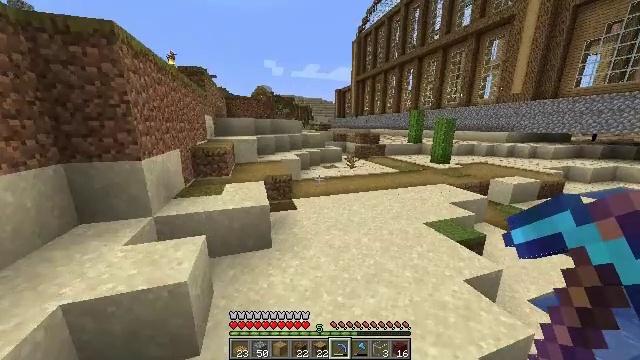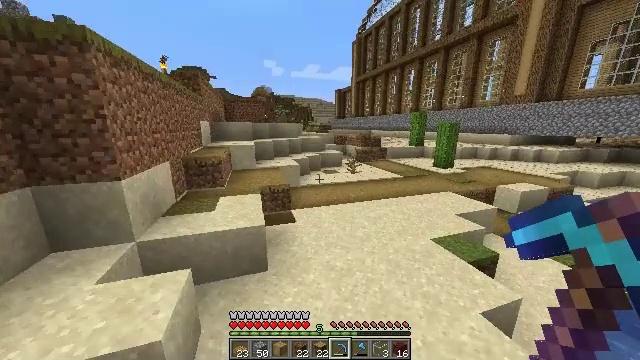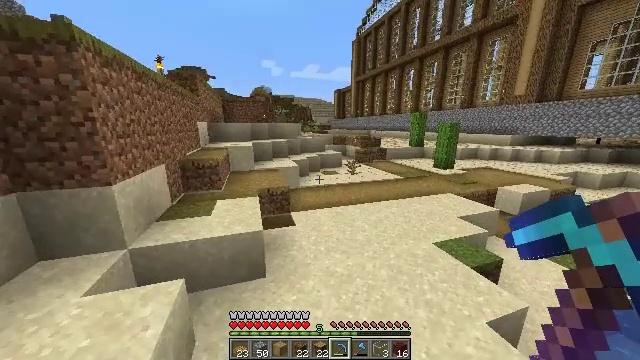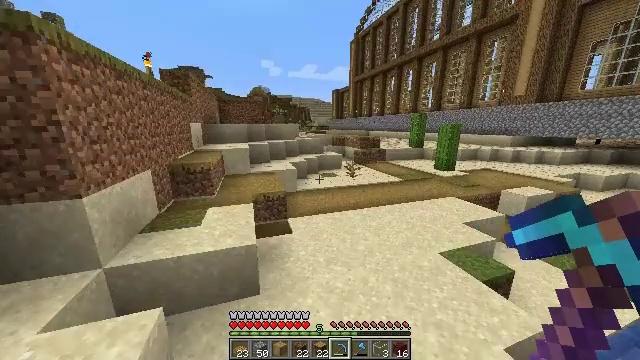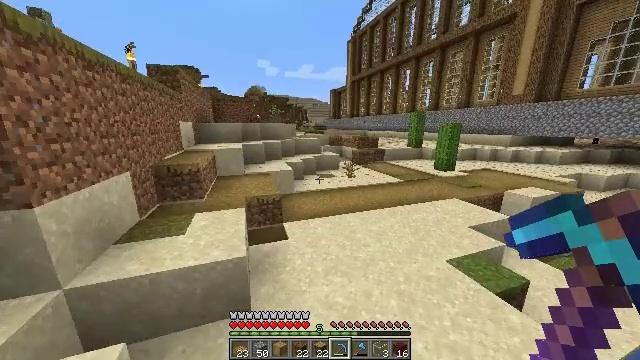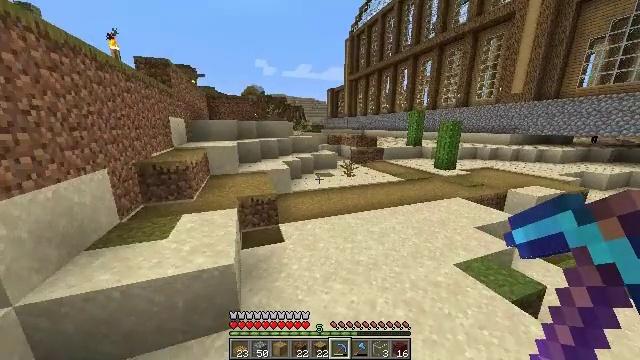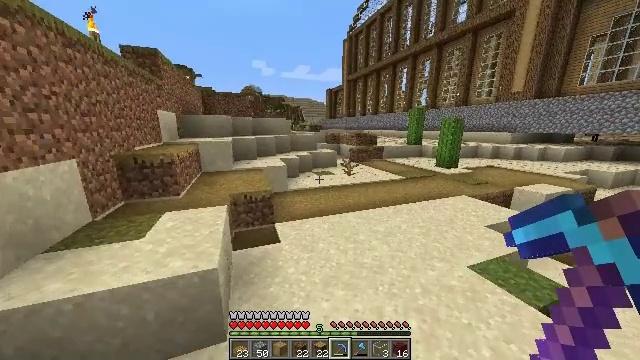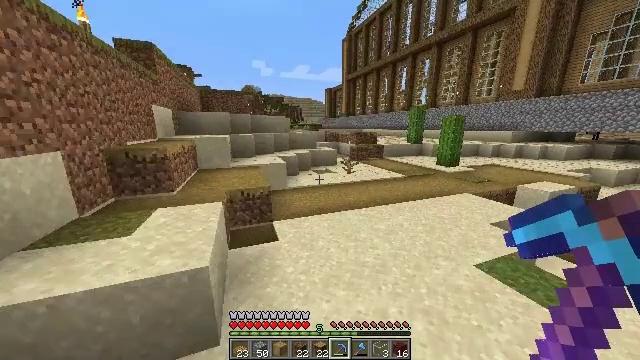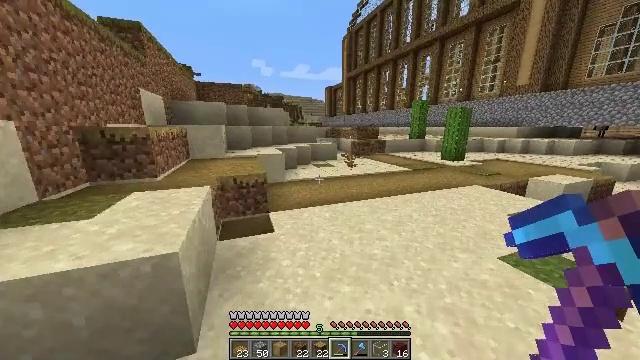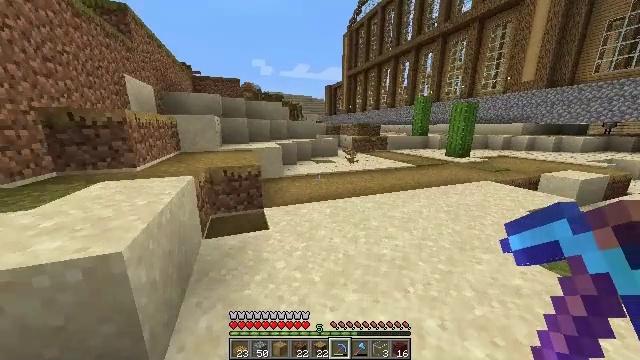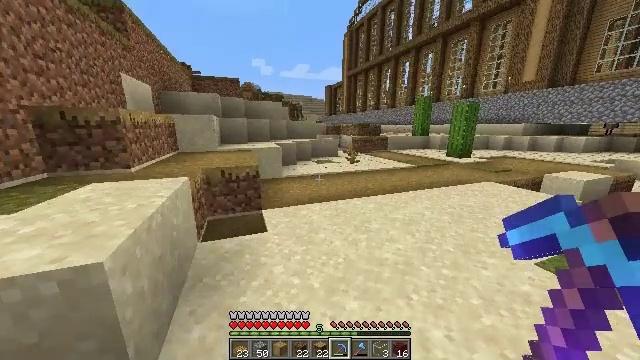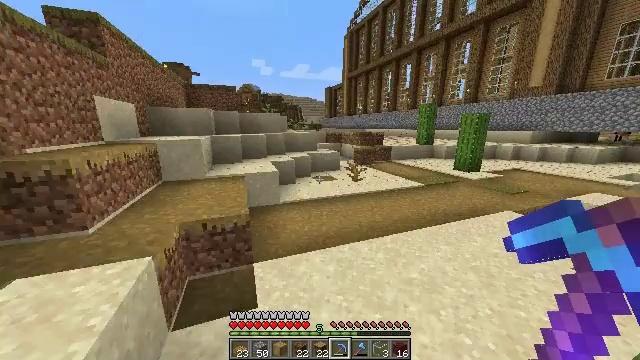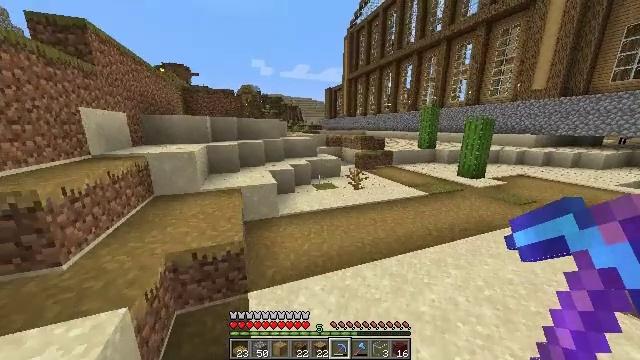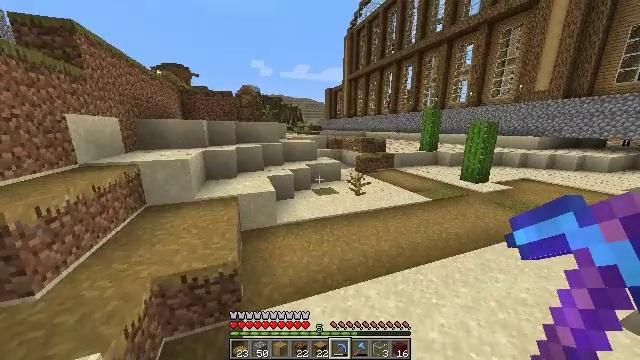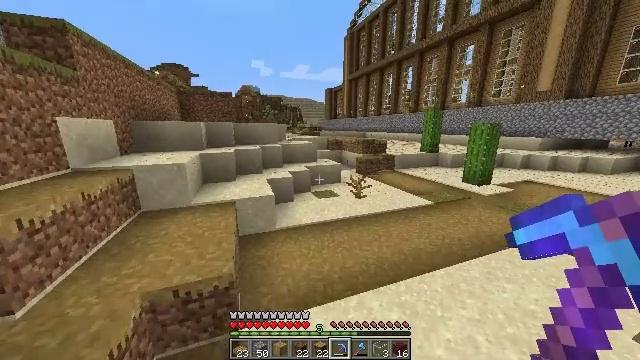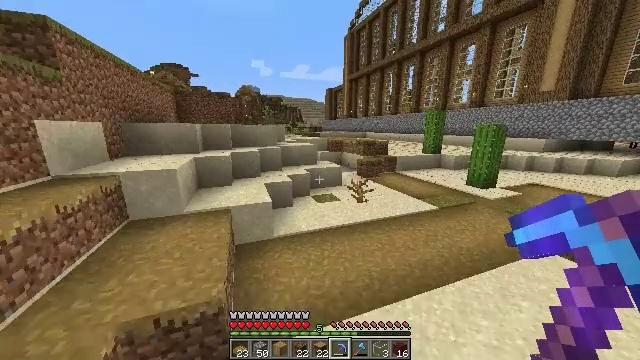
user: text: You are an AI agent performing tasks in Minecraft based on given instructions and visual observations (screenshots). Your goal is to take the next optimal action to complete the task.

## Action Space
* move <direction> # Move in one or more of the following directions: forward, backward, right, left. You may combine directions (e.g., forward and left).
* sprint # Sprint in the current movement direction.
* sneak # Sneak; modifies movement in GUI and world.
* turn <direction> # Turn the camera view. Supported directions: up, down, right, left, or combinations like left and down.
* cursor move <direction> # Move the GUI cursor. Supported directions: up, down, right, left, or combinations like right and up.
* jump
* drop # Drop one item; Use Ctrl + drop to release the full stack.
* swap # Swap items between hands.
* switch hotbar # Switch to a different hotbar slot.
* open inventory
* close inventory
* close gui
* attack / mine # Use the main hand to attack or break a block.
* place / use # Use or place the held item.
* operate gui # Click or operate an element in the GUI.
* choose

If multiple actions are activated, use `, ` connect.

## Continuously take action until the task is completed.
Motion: motion action
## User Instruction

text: Harvest potatoes.
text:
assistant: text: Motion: move forward, sprint, jump
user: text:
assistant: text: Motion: move forward, sprint, jump
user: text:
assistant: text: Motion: move forward, sprint, jump
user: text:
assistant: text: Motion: move forward, jump
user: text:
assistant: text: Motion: move forward, jump
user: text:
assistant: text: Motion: move forward, jump
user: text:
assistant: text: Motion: move forward, sprint, jump
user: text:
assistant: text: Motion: move forward, sprint, jump
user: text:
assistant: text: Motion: move forward, sprint, jump
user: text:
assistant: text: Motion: move forward, jump
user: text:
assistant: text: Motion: move forward, jump
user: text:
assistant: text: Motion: move forward, jump
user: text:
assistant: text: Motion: move forward, jump
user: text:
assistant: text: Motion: move forward, jump
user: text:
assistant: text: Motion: move forward, jump
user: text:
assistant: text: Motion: move forward, jump
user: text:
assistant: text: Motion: move forward, jump
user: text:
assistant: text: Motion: move forward, jump
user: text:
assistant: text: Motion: move forward, jump
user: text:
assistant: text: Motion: move forward, sprint, jump
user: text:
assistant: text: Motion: move forward, sprint, jump
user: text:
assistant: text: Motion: move forward, sprint, jump
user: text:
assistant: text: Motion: move forward, jump
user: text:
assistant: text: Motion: move forward, jump
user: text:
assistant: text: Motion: move forward, jump
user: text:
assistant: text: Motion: move forward, jump
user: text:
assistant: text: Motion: move forward, jump
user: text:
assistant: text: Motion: move forward, turn left, jump
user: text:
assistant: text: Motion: move forward, turn left, jump
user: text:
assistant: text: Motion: move forward, jump